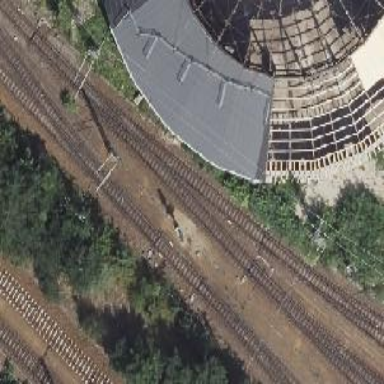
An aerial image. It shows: Railway switch.